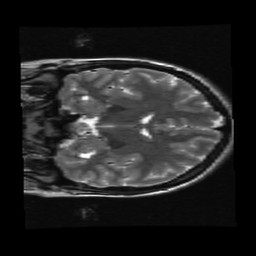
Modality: T2w
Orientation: coronal
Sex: female
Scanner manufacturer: ge
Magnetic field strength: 3 T
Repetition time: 5 s
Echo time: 0.1012 s